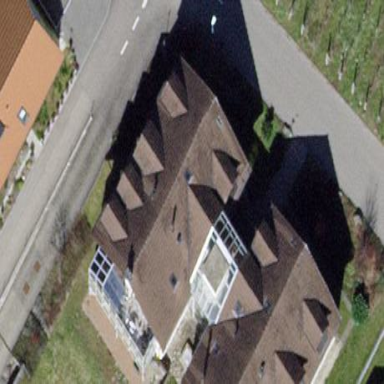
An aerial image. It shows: Gabled roof house.